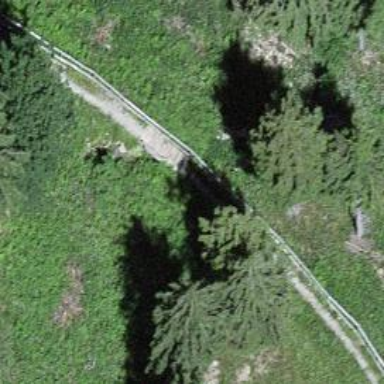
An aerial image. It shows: Path on compacted surface leading to bridge. The trail visibility is excellent.